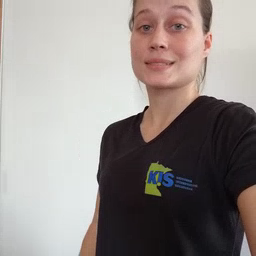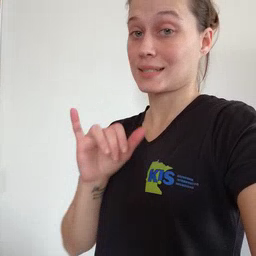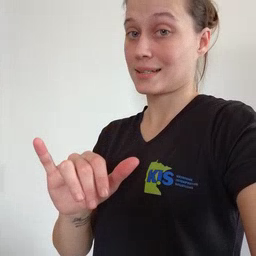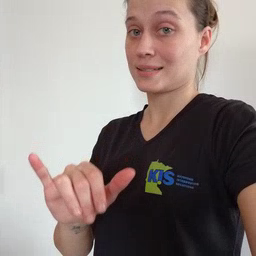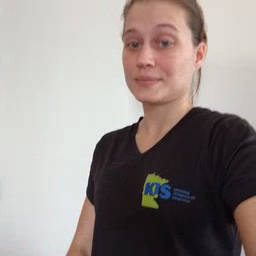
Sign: stay